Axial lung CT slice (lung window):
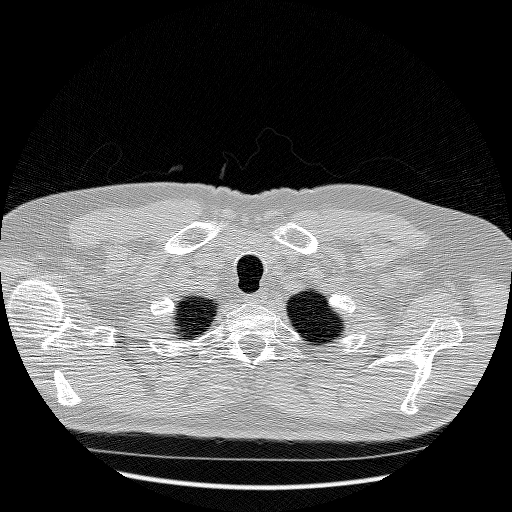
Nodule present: no